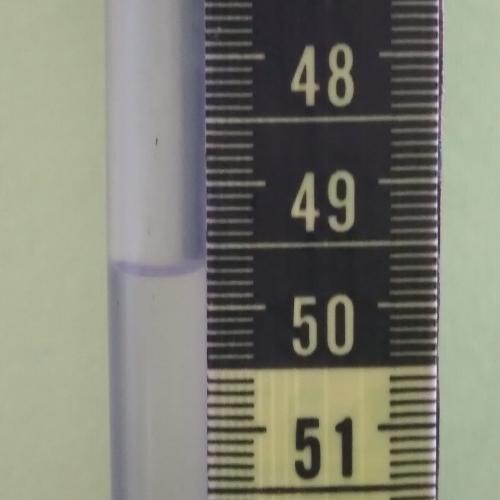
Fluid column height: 49.7 cm